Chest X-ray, AP view. Patient: 42 years old, sex M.
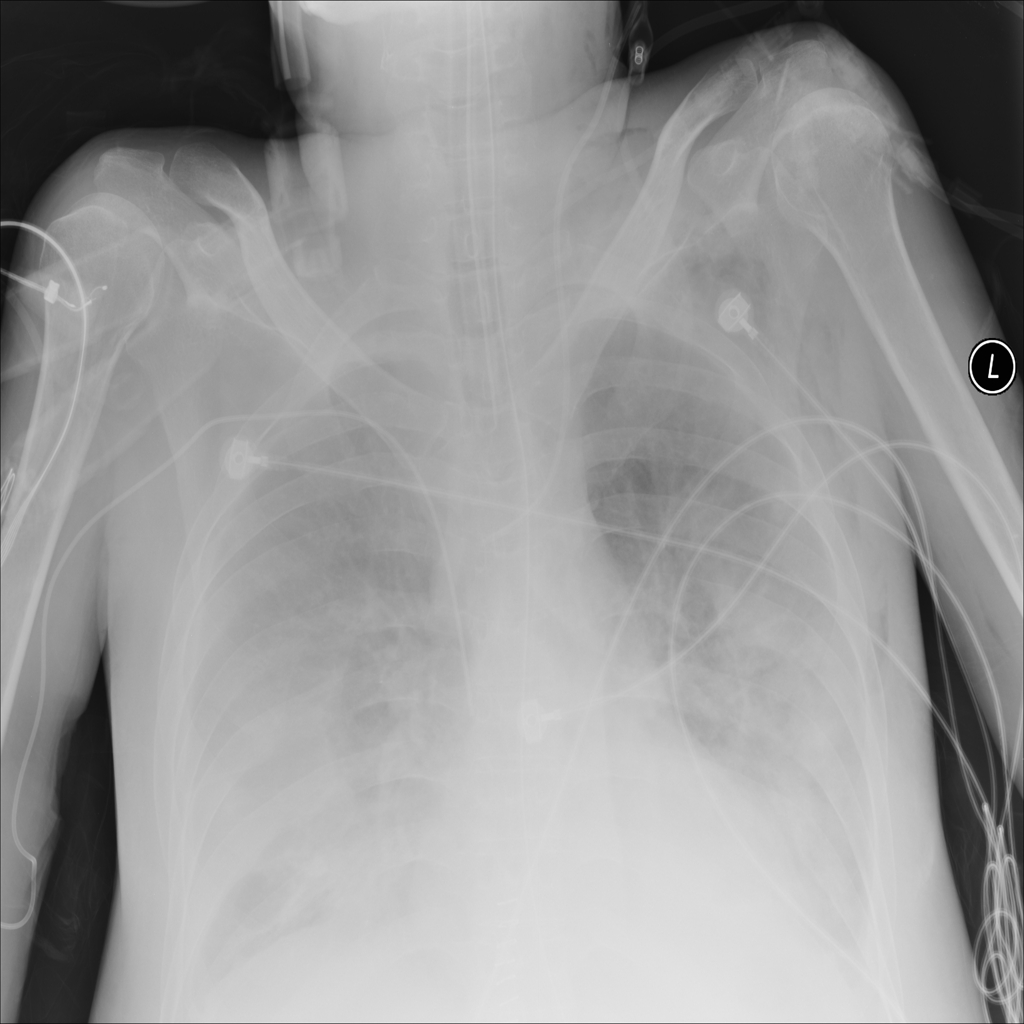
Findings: Edema